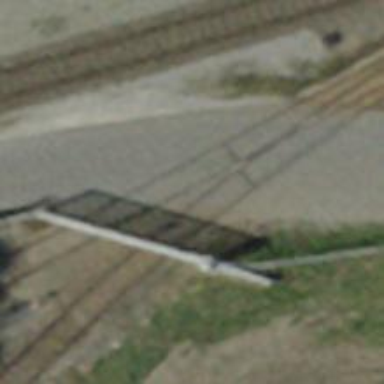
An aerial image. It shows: Single railway spur track.